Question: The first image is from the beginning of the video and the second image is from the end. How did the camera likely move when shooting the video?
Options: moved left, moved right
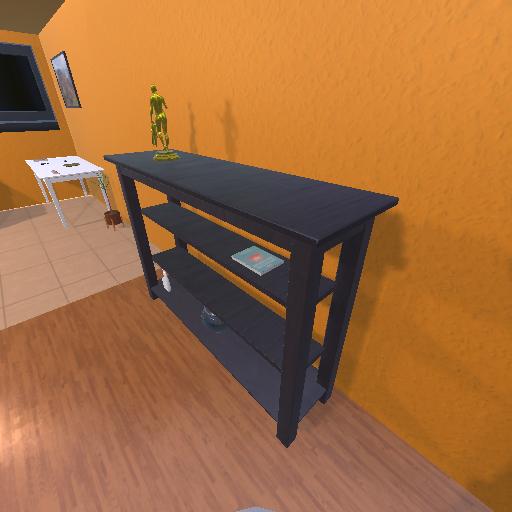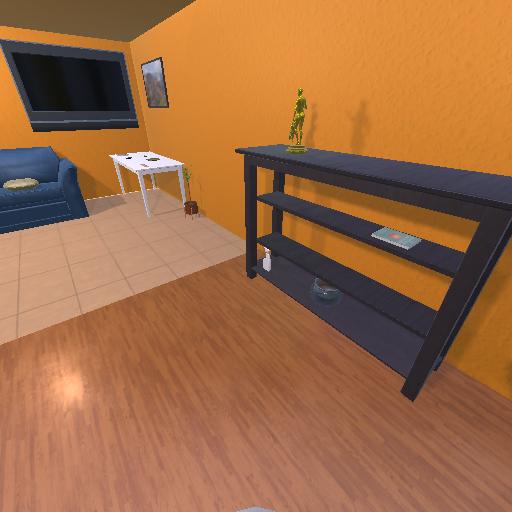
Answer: moved left